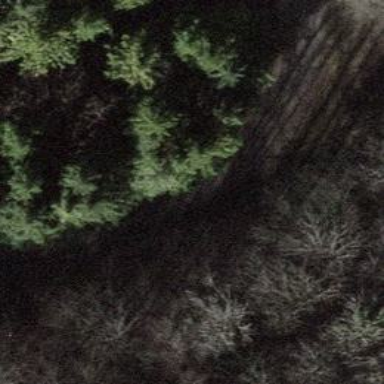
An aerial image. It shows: Unpaved track with grade3 tracktype.